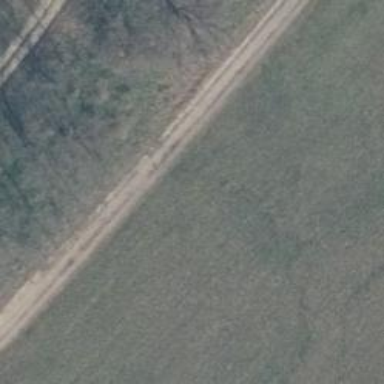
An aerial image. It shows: Sandy track with grade4 tracktype.